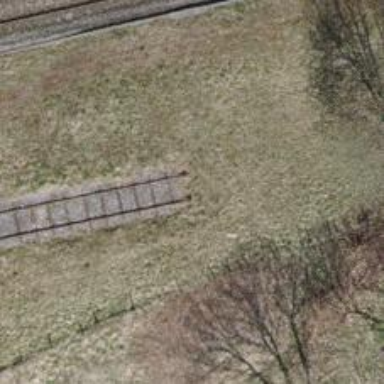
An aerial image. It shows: Single-track railway spur.